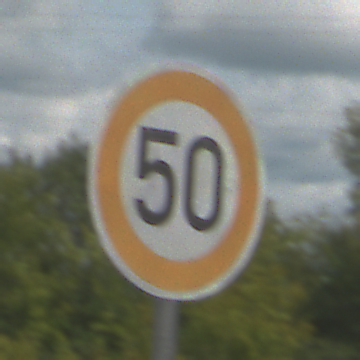
Verkehrszeichen: Geschwindigkeit50
Umgebung: Outdoor, Suburban
Tageszeit: Midday
Wetter: PartlyCloudy
Licht: Natural
Jahreszeit: Summer
Kontrast: HighContrast